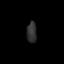
Tissue: skin
Cell type: Epithelial cells
Senescence score: 0.272
Nuclear area (px): 202
Mean DAPI intensity: 48.02